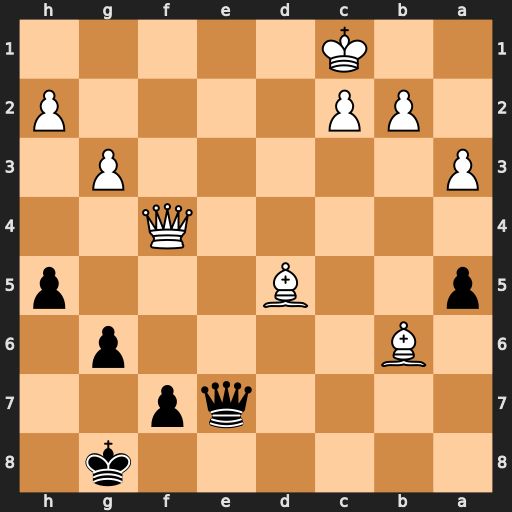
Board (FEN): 6k1/4qp2/1B4p1/p2B3p/5Q2/P5P1/1PP4P/2K5
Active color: b
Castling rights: -
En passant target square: -
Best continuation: Qe1#